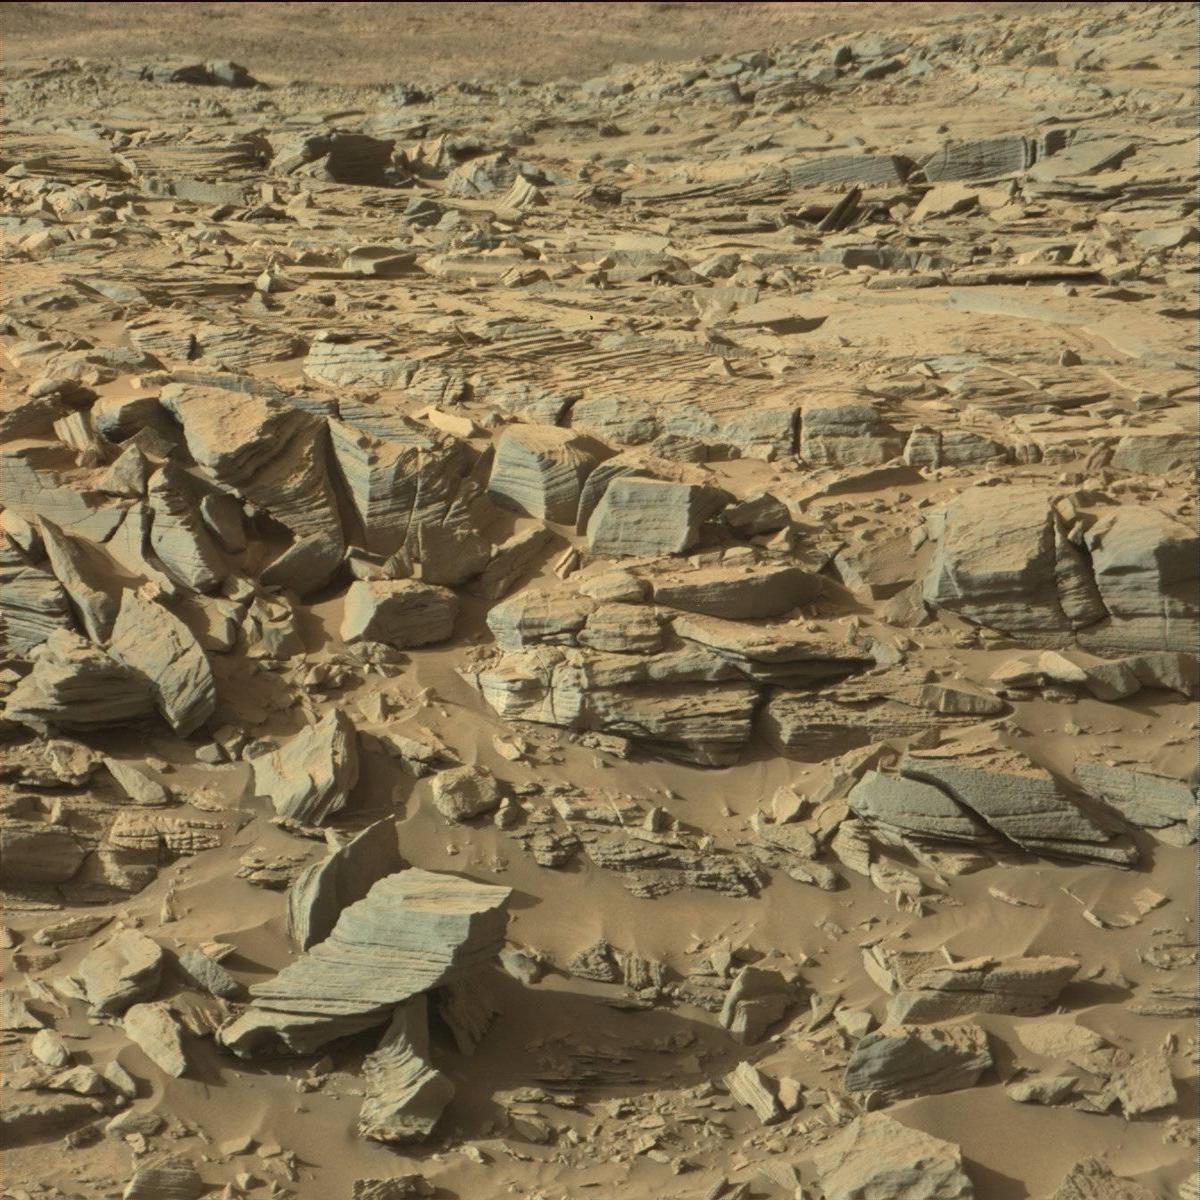
Terrain classes present: Bedrock, Sand / Soil